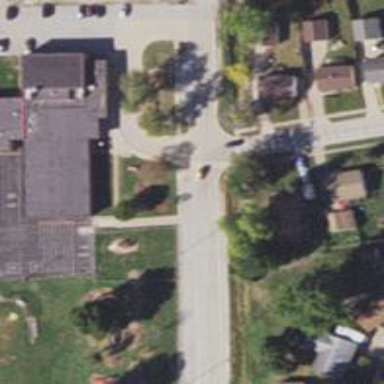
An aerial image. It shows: Residential road.